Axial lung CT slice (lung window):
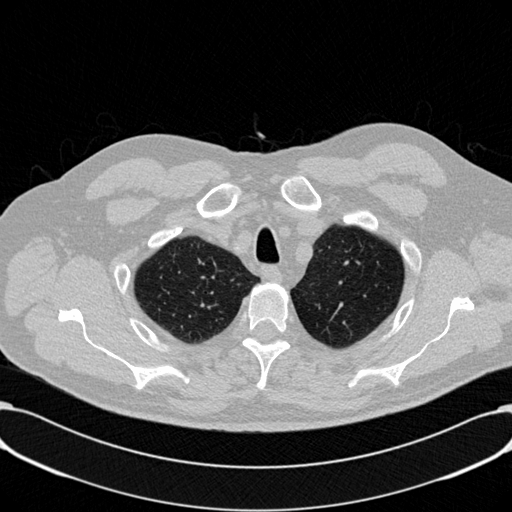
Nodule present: no